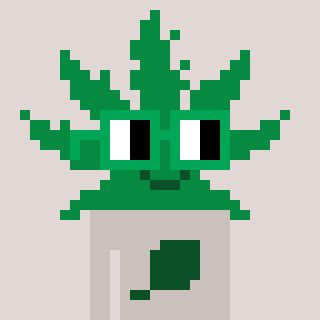
a pixel art character with square green glasses, a weed-shaped head and a foggrey-colored body on a warm background